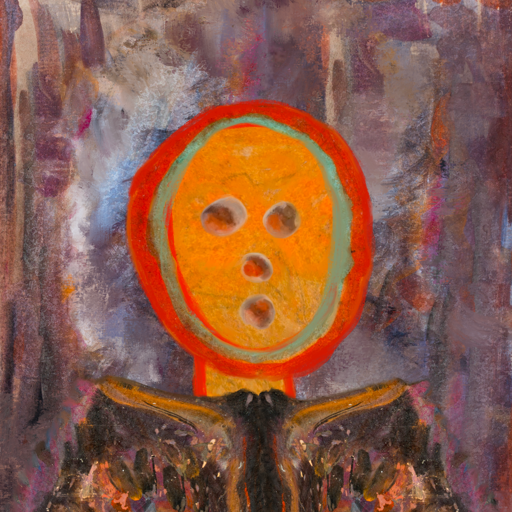
Background: Hypocrite, Head And Neck Front: Sisters, Face Front: Rupkatha, Bust: Gypsy_Queen, Hair Front: Sisters, Head Accessory: Blank, Second Necklace: Blank, Necklace: Blank, Baby: Blank